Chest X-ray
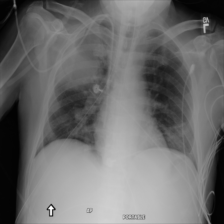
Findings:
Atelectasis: negative
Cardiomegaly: negative
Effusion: negative
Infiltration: positive
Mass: negative
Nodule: negative
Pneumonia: negative
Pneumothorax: negative
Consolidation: negative
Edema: negative
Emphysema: negative
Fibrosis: negative
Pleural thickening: negative
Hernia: negative